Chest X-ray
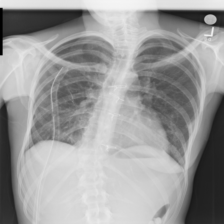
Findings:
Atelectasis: negative
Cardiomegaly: negative
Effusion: negative
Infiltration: negative
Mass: negative
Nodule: positive
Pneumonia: negative
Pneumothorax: positive
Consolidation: negative
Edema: negative
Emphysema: negative
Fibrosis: negative
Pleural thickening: negative
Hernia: negative